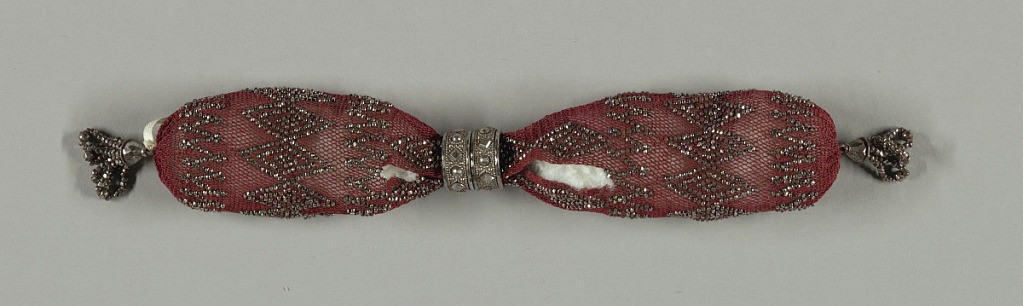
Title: Miser's purse
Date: early 19th century
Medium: silk, metal Technique: crocheted
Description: Dark red crocheted silk ornamented with cut steel beads in zig-zag and diamond bar pattern.  Two steel rings control side opening; small tassels of steel beads at either end.